Interaction volume radius: 5 \u00c5
Interaction volume height: 10 \u00c5
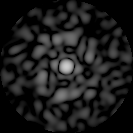
Disorder parameter: 0.8207